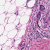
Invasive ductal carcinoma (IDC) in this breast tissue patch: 0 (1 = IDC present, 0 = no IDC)